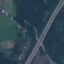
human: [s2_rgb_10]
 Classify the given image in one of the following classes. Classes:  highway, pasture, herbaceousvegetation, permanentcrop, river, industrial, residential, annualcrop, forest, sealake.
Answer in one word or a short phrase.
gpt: Highway